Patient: sex F, age 32
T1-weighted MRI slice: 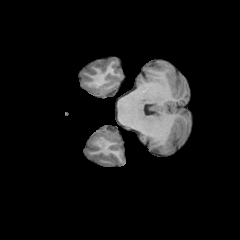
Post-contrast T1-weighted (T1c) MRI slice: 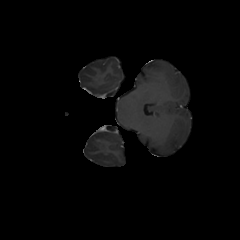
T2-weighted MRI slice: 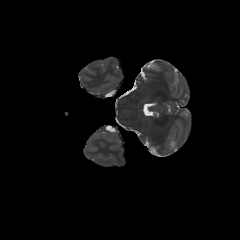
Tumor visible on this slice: no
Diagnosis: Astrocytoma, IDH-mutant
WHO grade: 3